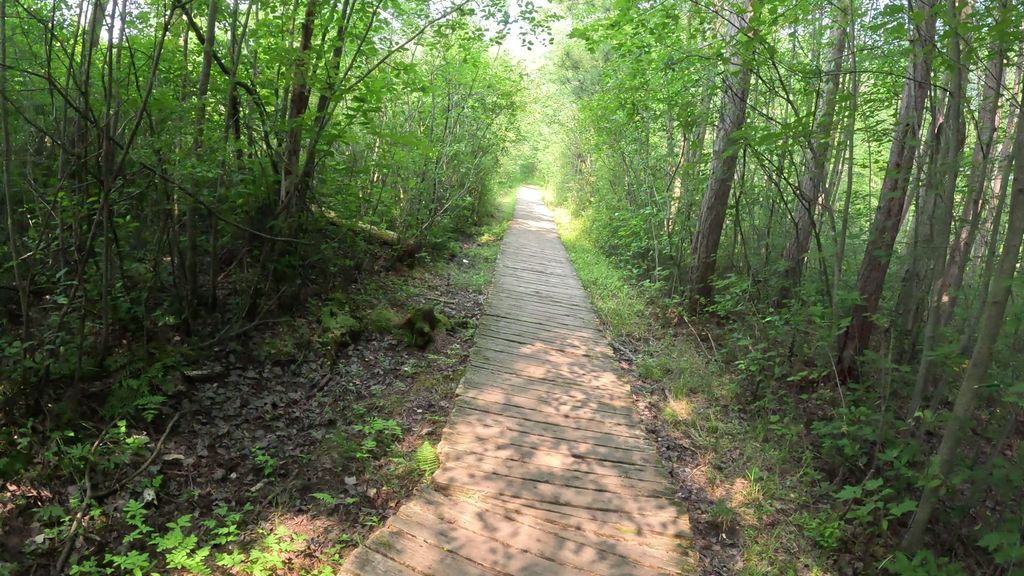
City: ottawa-gatineau